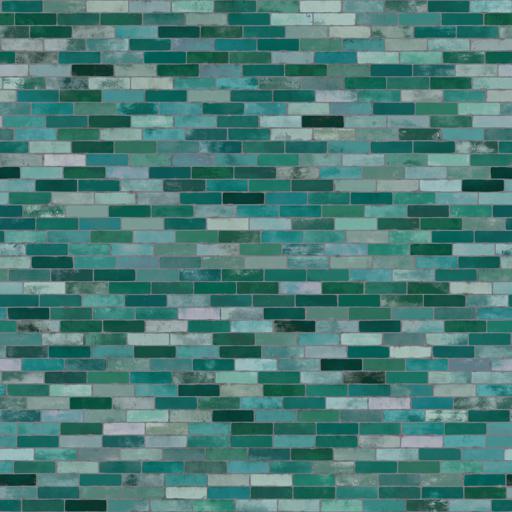
Tags: brick bricks modern stone wall